Question: I have created a custom notification XML file. I would like to draw a vertical line like the horizontal line in the below picture. I have been trying various ways couldn't achieve it. The orientation in xml from horizontal to vertical didn't help me.
Check my screenshot below:I would like to get the vertical line instead of the red line.

Tried the following code:
'''
<LinearLayout
android:id="@+id/horizontalLayout"
android:layout_width="match_parent"
android:layout_height="2dip"
android:background="#000000"
android:orientation="vertical" >
</LinearLayout>
'''
Below is my XML:
'''
<?xml version="1.0" encoding="utf-8"?>
<LinearLayout xmlns:android="http://schemas.android.com/apk/res/android"
android:layout_width="match_parent"
android:layout_height="match_parent"
android:background="#151515"
android:baselineAligned="false"
android:orientation="horizontal" >
<LinearLayout
android:id="@+id/iconimagelayout"
android:layout_width="wrap_content"
android:layout_height="match_parent"
android:gravity="center"
android:orientation="vertical"
android:paddingLeft="5dp" >
<ImageView
android:id="@+id/iconimage"
android:layout_width="wrap_content"
android:layout_height="wrap_content"
android:contentDescription="@string/icon"
android:src="@drawable/cancel" />
</LinearLayout>
<LinearLayout
android:id="@+id/NameLayout"
android:layout_width="0dp"
android:layout_height="match_parent"
android:layout_weight=".70"
android:orientation="vertical"
android:paddingLeft="10sp" >
<LinearLayout
android:id="@+id/topTextlayout"
android:layout_width="match_parent"
android:layout_height="wrap_content"
android:background="#2E2E2E"
android:gravity="center_horizontal"
android:paddingBottom="5dp" >
<TextView
android:id="@+id/topText"
android:layout_width="wrap_content"
android:layout_height="wrap_content"
android:paddingTop="5dp"
android:text="TITLE"
android:textColor="#FFFFFF"
android:textSize="18sp" />
</LinearLayout>
<LinearLayout
android:id="@+id/horizontalLayout"
android:layout_width="match_parent"
android:layout_height="2dip"
android:background="#000000"
android:orientation="horizontal" >
</LinearLayout>
<LinearLayout
android:id="@+id/textLayout"
android:layout_width="match_parent"
android:layout_height="wrap_content"
android:background="#1C1C1C"
android:paddingTop="5dp" >
<TextView
android:id="@+id/text"
android:layout_width="wrap_content"
android:layout_height="wrap_content"
android:paddingBottom="10dp"
android:paddingLeft="5dp"
android:text="MESSAGE BODY"
android:textColor="#FFFFFF"
android:textSize="18sp" />
</LinearLayout>
<LinearLayout
android:id="@+id/horizontalLayout2"
android:layout_width="match_parent"
android:layout_height="2dip"
android:background="#000000"
android:orientation="horizontal" >
</LinearLayout>
<LinearLayout
android:id="@+id/alldismisslayout"
android:layout_width="match_parent"
android:layout_height="wrap_content"
android:background="#2E2E2E" >
<ImageView
android:id="@+id/dismissicon"
android:layout_width="wrap_content"
android:layout_height="wrap_content"
android:contentDescription="@string/dismissicon"
android:src="@drawable/cancel" />
<LinearLayout
android:id="@+id/dismissLayout"
android:layout_width="match_parent"
android:layout_height="match_parent"
android:gravity="center|left" >
<TextView
android:id="@+id/dismissText"
android:layout_width="wrap_content"
android:layout_height="wrap_content"
android:paddingLeft="5dp"
android:text="@string/notificationdismiss"
android:textColor="#FFFFFF"
android:textSize="18sp" />
</LinearLayout>
</LinearLayout>
</LinearLayout>
</LinearLayout>
'''
Not sure where exactly I have to put the vertical line code.
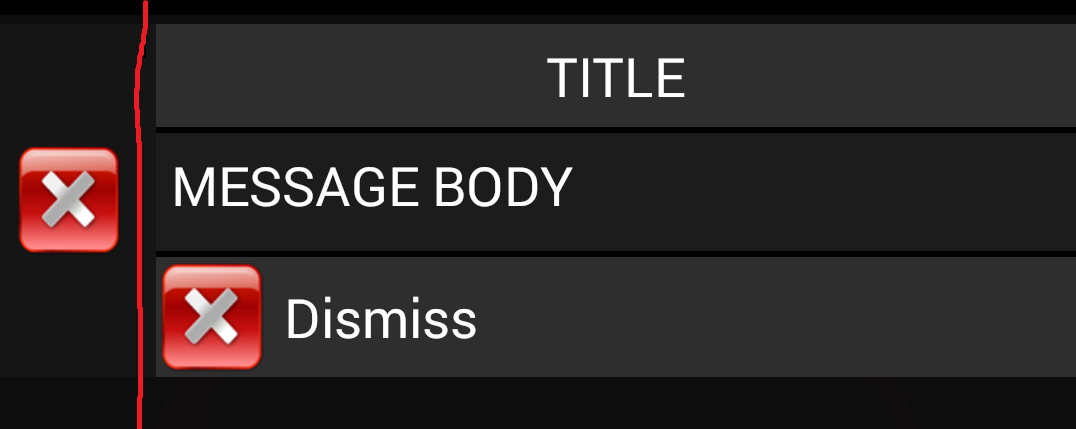
Answer: hey try this with 'layout hierarchy'
'''
<?xml version="1.0" encoding="utf-8"?>
<LinearLayout xmlns:android="http://schemas.android.com/apk/res/android"
android:layout_width="match_parent"
android:layout_height="wrap_content"
android:background="#1C1C1C"
android:baselineAligned="false"
android:orientation="horizontal" >
<ImageView
android:id="@+id/iconimage"
android:layout_width="wrap_content"
android:layout_height="wrap_content"
android:layout_gravity="center"
android:src="@drawable/cancel" />
<View
android:layout_width="3dp"
android:layout_height="fill_parent"
android:layout_marginLeft="3dp"
android:background="@color/GREEN" />
<LinearLayout
android:id="@+id/NameLayout"
android:layout_width="match_parent"
android:layout_height="wrap_content"
android:orientation="vertical" >
<LinearLayout
android:id="@+id/topTextlayout"
android:layout_width="match_parent"
android:layout_height="wrap_content"
android:background="#2E2E2E"
android:gravity="center_horizontal"
android:paddingBottom="5dp" >
<TextView
android:id="@+id/topText"
android:layout_width="wrap_content"
android:layout_height="wrap_content"
android:layout_gravity="center"
android:paddingTop="5dp"
android:text="TITLE"
android:textColor="@color/WHITE"
android:textSize="18sp" />
</LinearLayout>
<View
android:layout_width="fill_parent"
android:layout_height="3dp"
android:background="@color/your_color" />
<LinearLayout
android:id="@+id/textLayout"
android:layout_width="match_parent"
android:layout_height="wrap_content"
android:background="#1C1C1C"
android:paddingTop="5dp" >
<TextView
android:id="@+id/text"
android:layout_width="wrap_content"
android:layout_height="wrap_content"
android:paddingBottom="10dp"
android:paddingLeft="5dp"
android:text="MESSAGE BODY"
android:textColor="#FFFFFF"
android:textSize="18sp" />
</LinearLayout>
<View
android:layout_width="fill_parent"
android:layout_height="3dp"
android:background="@color/GREEN" />
<LinearLayout
android:id="@+id/alldismisslayout"
android:layout_width="match_parent"
android:layout_height="wrap_content"
android:background="#2E2E2E" >
<TextView
android:id="@+id/dismissText"
android:layout_width="wrap_content"
android:layout_height="wrap_content"
android:drawableLeft="@drawable/cancel"
android:drawablePadding="5dp"
android:paddingLeft="5dp"
android:text="@string/notificationdismiss"
android:textColor="#FFFFFF"
android:textSize="18sp" />
</LinearLayout>
</LinearLayout>
'''